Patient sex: M
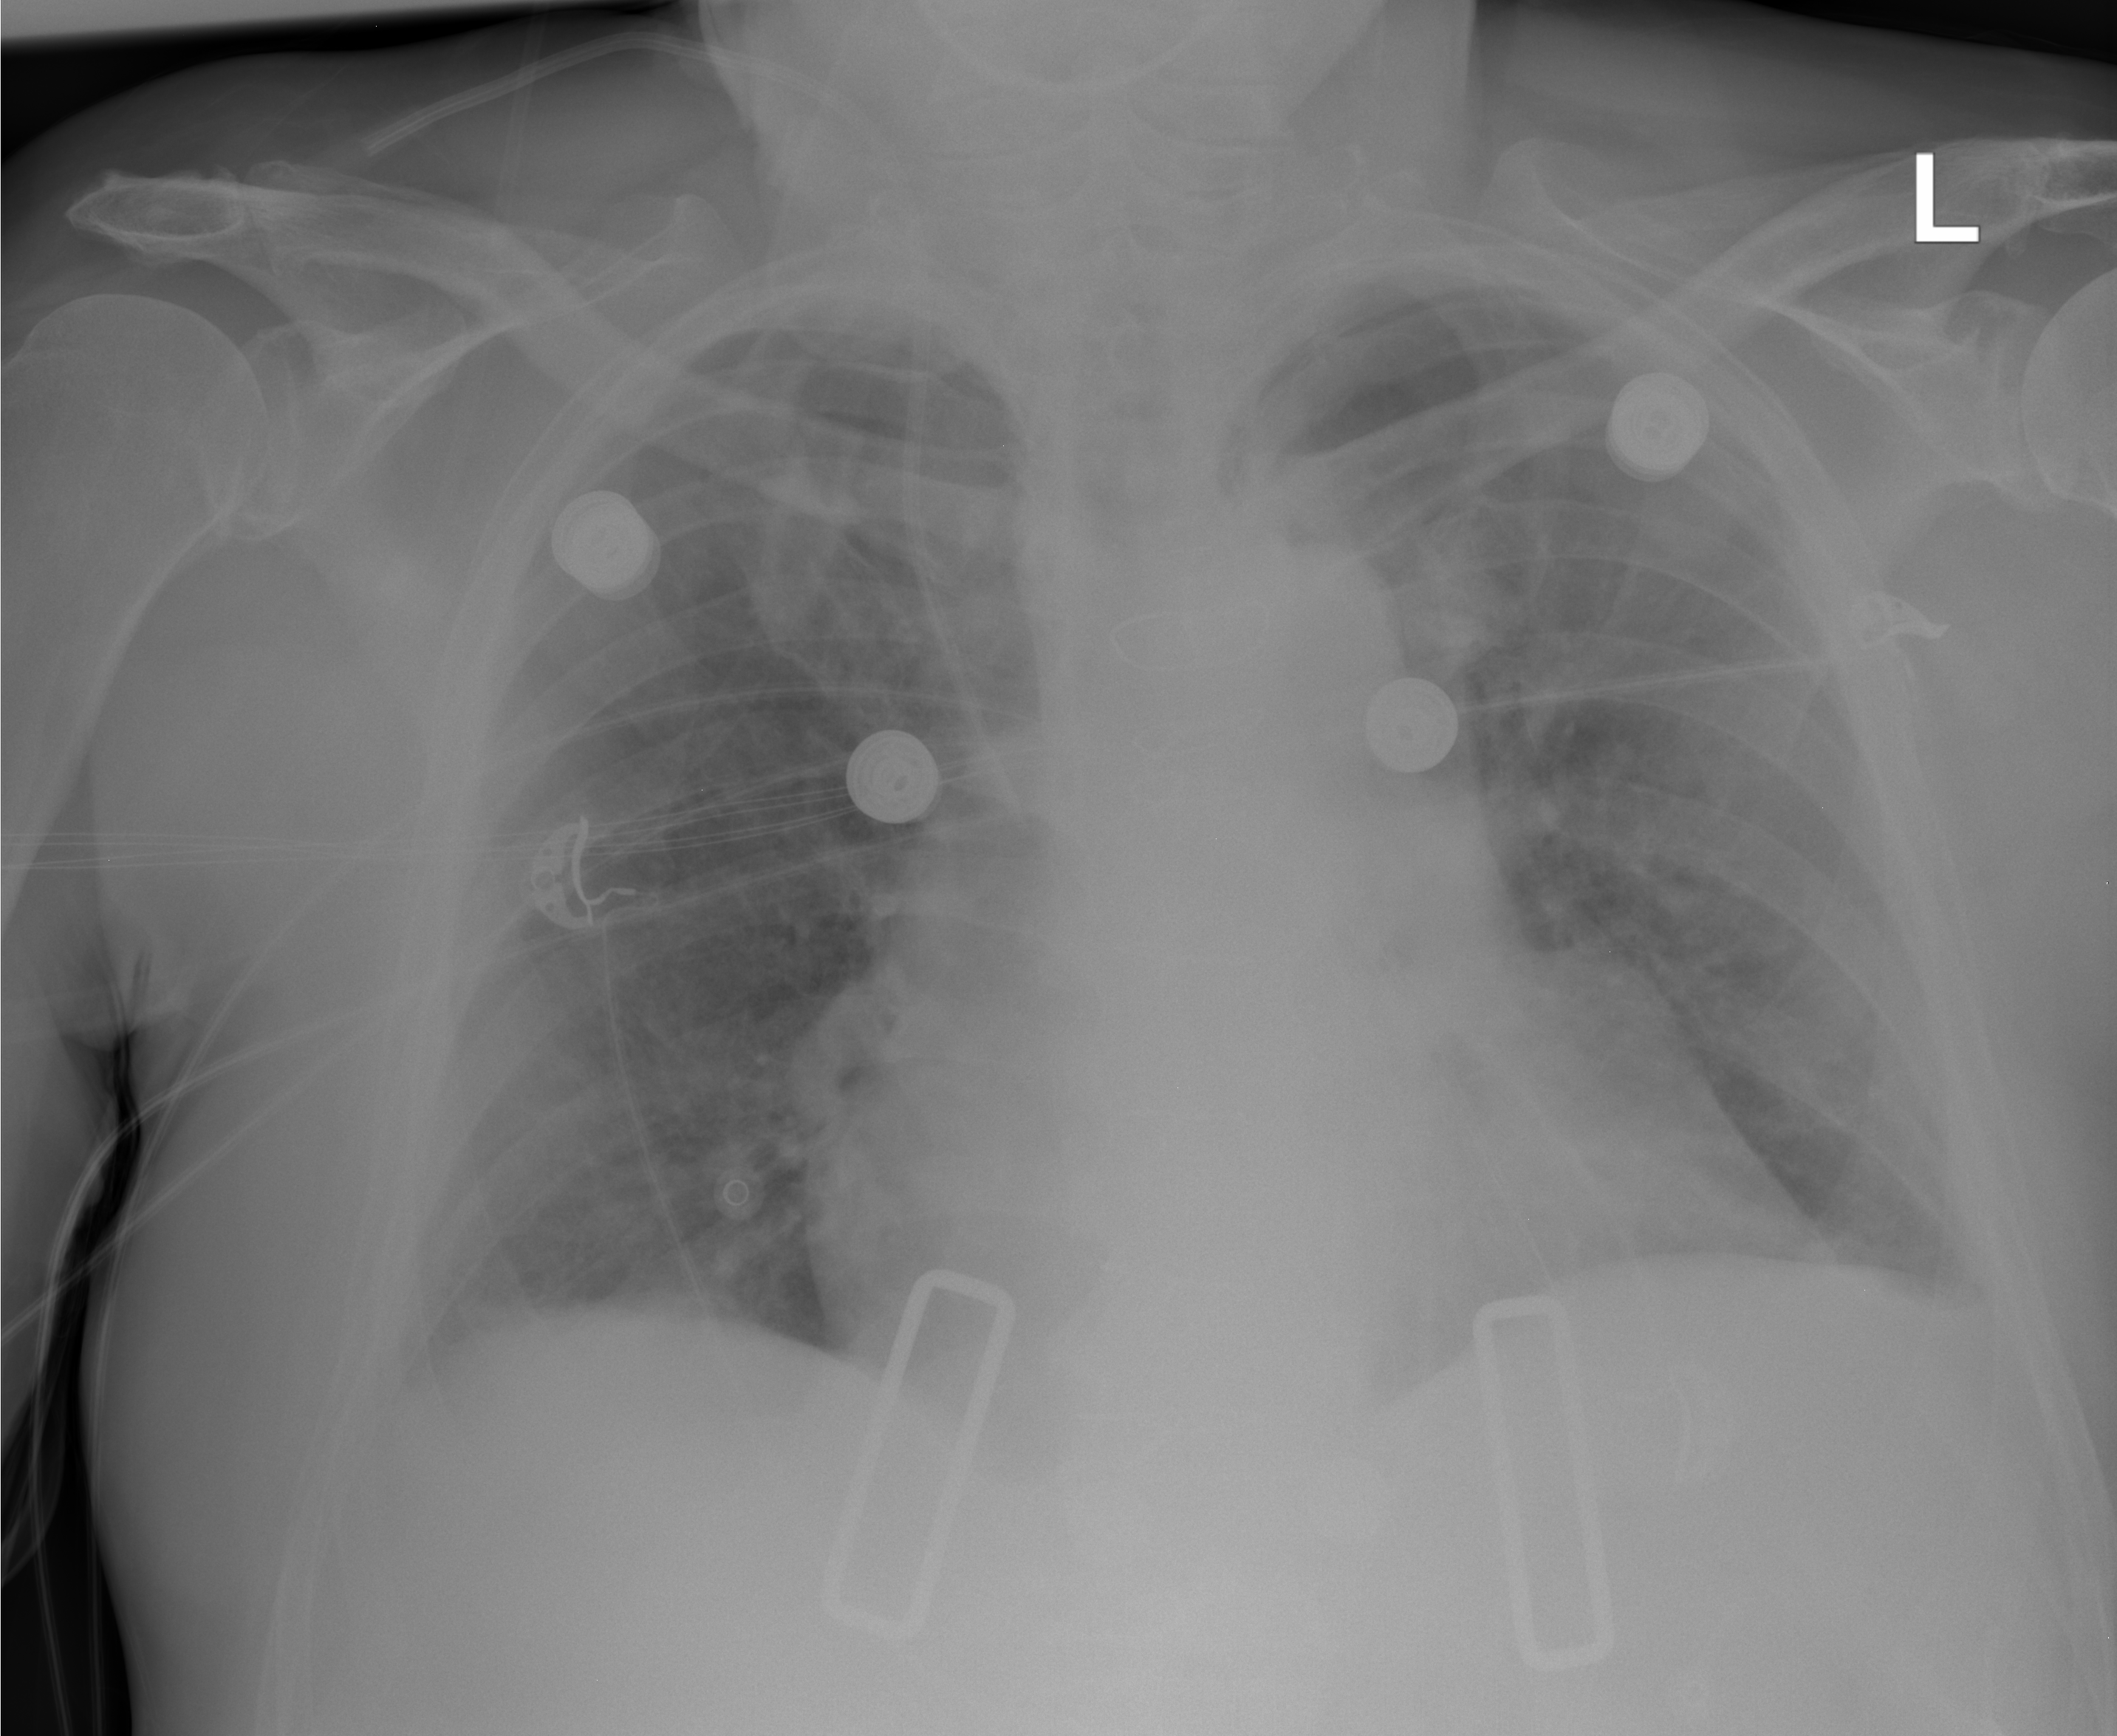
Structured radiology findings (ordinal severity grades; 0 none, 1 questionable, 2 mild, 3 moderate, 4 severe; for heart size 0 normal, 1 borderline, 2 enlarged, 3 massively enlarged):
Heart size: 2
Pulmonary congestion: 2
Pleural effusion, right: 0
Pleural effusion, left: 1
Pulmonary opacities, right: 0
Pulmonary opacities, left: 0
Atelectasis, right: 0
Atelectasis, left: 0